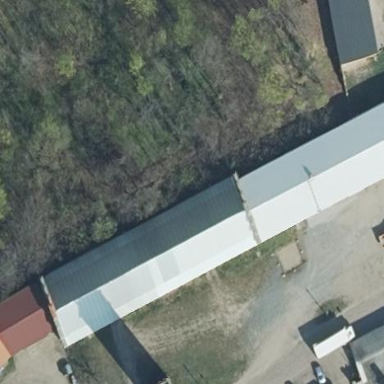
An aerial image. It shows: Commercial building with gabled metal roof in gray color. The orientation of the roof is across the building.